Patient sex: M
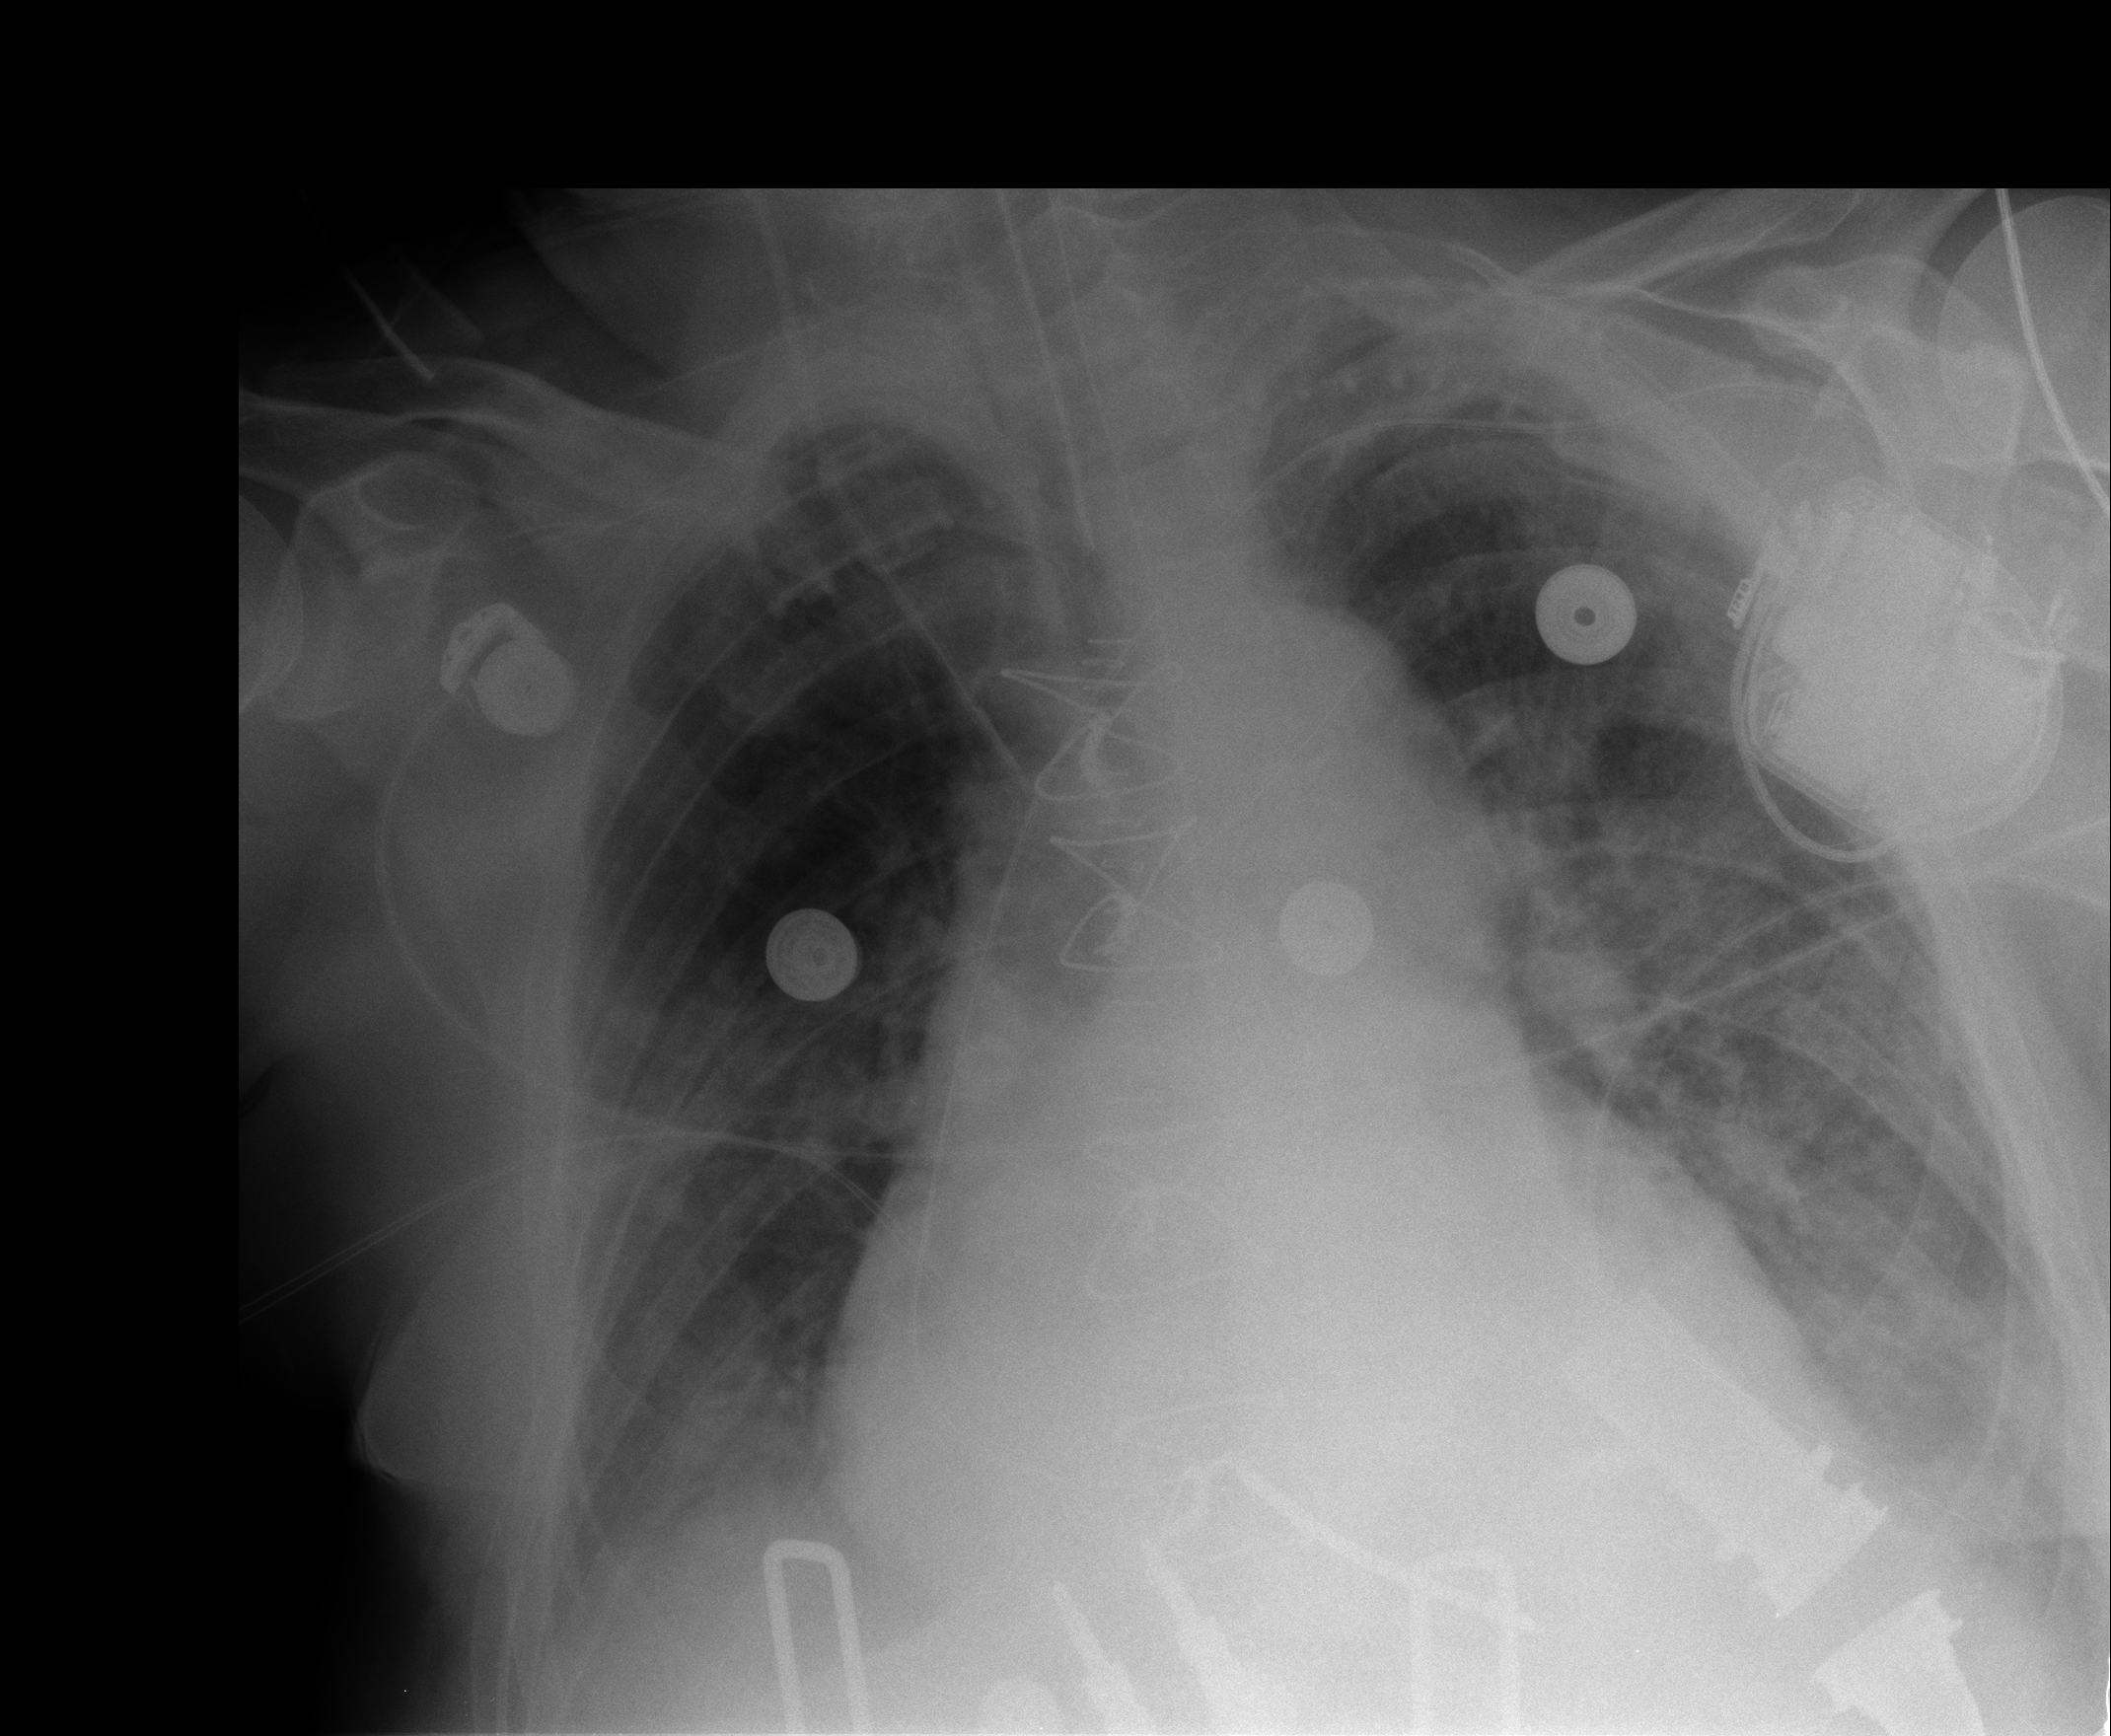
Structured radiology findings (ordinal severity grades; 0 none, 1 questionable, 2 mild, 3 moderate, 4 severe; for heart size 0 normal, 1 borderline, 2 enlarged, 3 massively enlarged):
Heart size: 2
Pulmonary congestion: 3
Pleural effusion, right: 2
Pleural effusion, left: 2
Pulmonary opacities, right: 3
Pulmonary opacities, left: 3
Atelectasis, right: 0
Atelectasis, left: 0